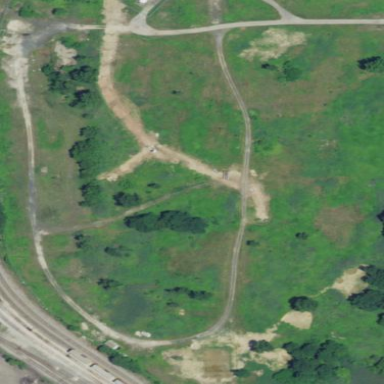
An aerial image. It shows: Brownfield site.